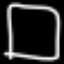
Label: square